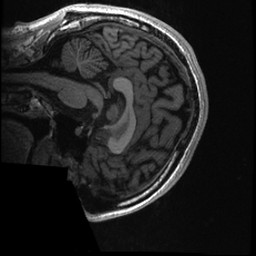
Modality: T1w
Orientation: sagittal
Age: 23
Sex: male